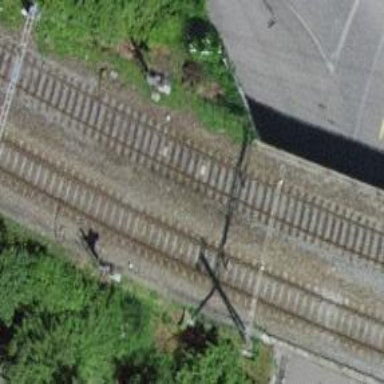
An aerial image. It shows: Railway signal.